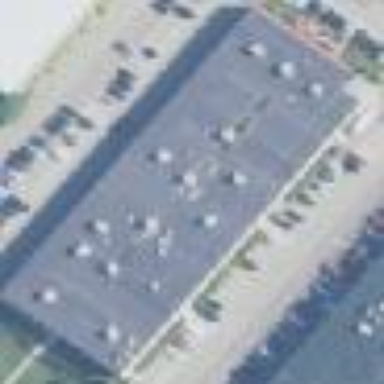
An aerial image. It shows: Office building.